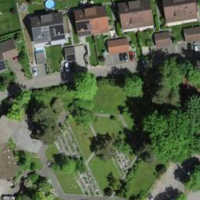
EUNIS habitat code: 55
Species observed at this site:
Geranium sanguineum
Alauda arvensis
Eremophila alpestris
Parus major
Milvus milvus
Turdus pilaris
Pica pica
Falco tinnunculus
Passer montanus
Turdus merula